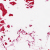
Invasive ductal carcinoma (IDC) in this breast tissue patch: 0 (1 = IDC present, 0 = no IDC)